Field crop: tomato
Growth stage: 1
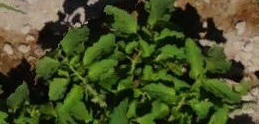
Species: tomato